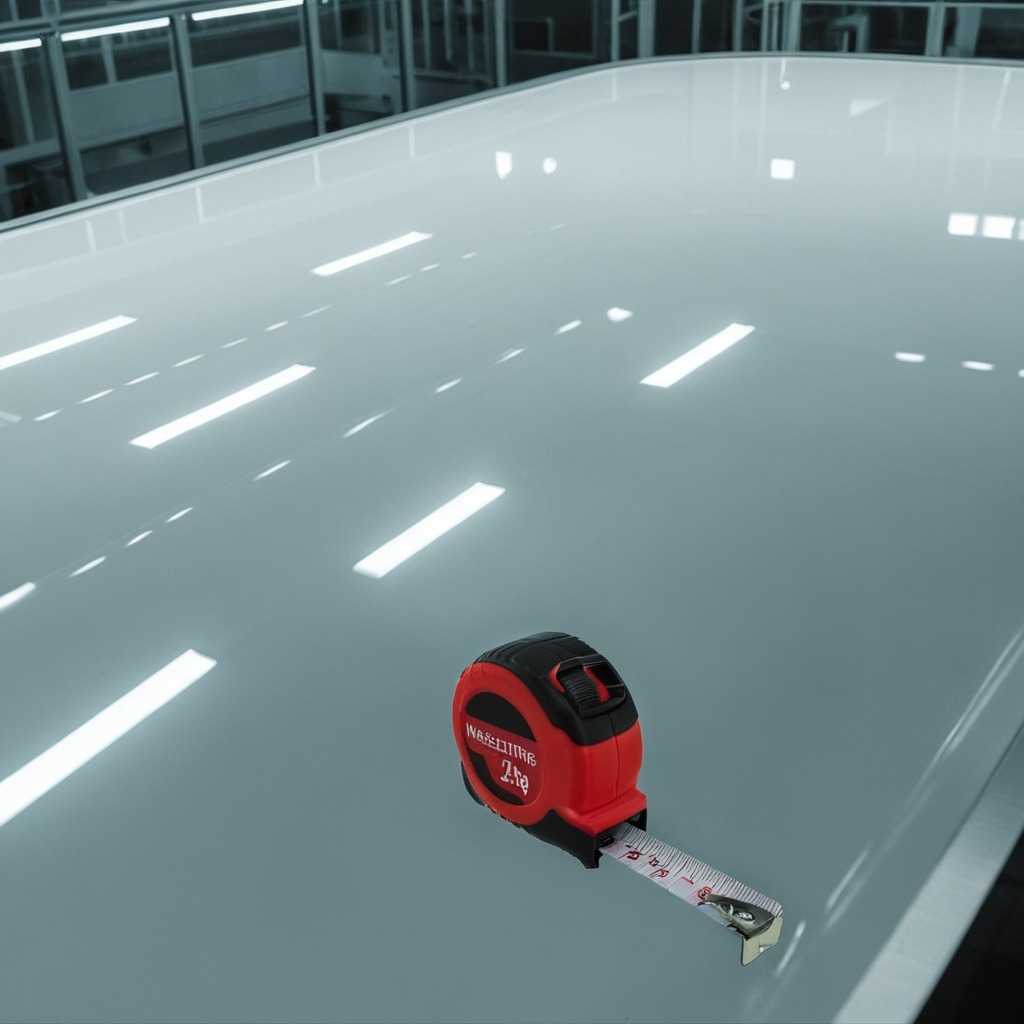
A measuring tape is lying on a high-gloss table in a ship maintenance bay industrial lighting.